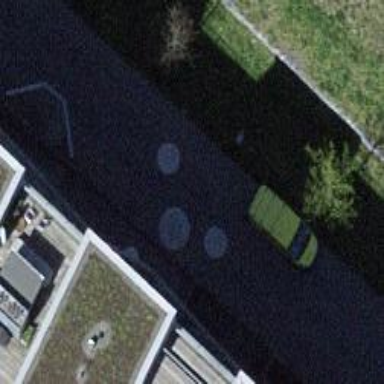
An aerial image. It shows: Living street with asphalt surface. There is parking lane on the right side.